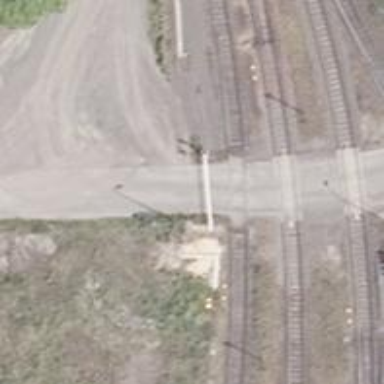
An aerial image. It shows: Railway level crossing.